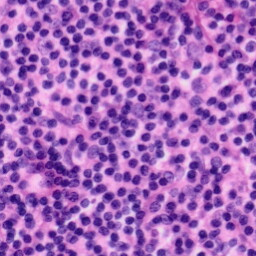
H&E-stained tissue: Tonsil